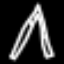
Label: The Eiffel Tower